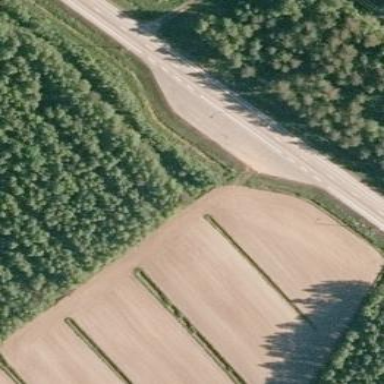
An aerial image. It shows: Rest area on the road.